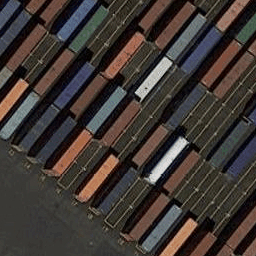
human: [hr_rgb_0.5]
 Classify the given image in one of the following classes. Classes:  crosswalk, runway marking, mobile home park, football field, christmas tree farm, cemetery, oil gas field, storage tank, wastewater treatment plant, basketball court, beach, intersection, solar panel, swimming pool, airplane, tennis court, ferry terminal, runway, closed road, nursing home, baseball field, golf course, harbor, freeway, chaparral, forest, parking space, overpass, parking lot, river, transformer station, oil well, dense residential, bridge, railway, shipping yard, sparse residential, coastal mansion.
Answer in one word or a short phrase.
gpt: shipping yard